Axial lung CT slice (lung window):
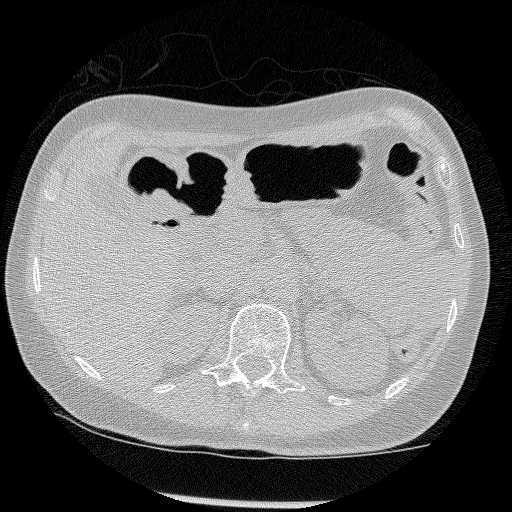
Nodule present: no